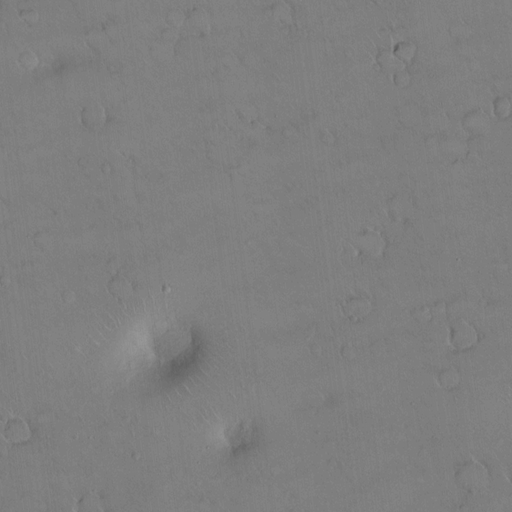
Classes present: Background, Cone